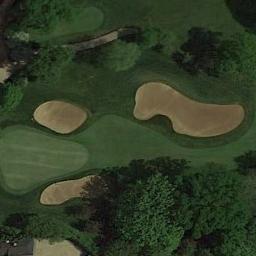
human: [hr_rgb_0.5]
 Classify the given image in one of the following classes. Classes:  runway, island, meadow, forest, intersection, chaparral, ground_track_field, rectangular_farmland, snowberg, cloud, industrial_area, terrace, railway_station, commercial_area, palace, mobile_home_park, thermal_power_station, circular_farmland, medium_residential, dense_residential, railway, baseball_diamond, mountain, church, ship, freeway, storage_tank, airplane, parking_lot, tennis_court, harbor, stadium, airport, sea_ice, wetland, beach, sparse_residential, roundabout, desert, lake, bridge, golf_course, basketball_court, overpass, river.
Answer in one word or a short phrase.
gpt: golf_course